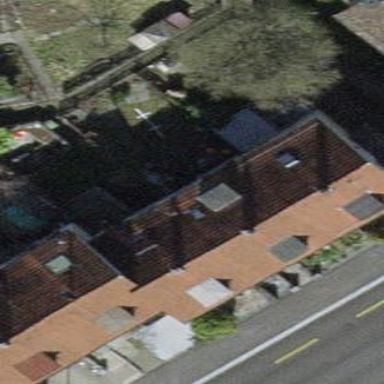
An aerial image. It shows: House with tile roof.